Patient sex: M
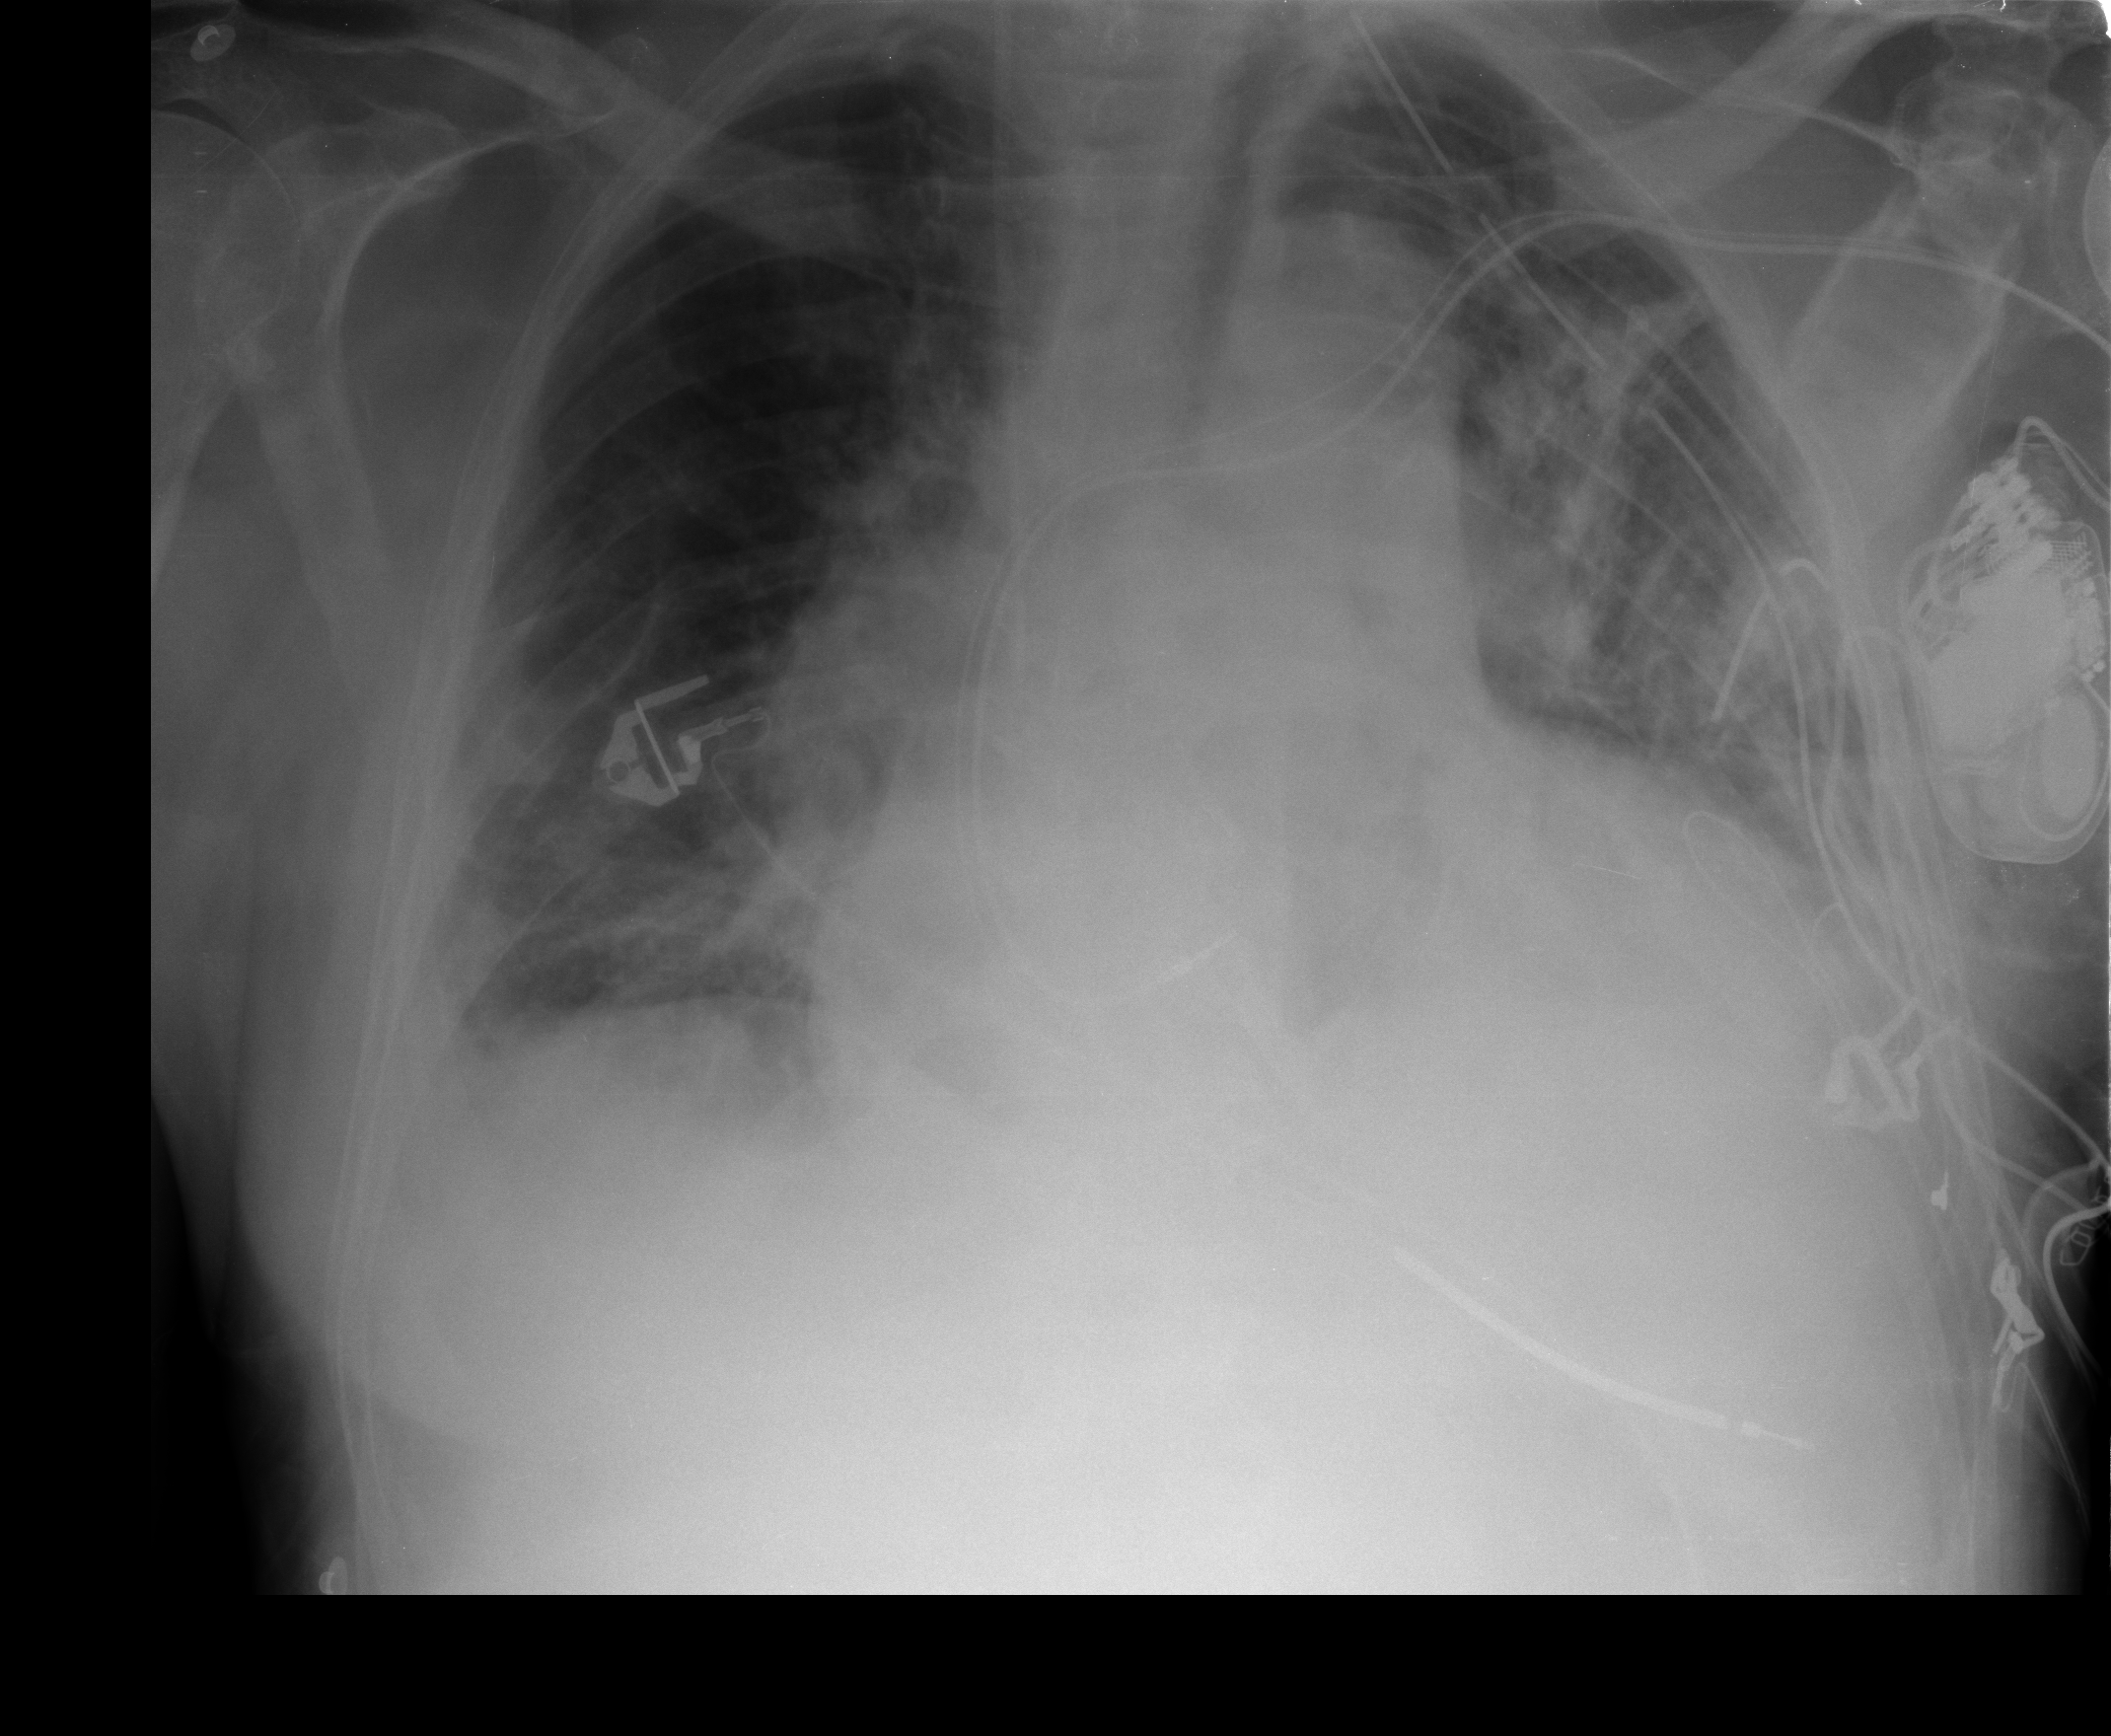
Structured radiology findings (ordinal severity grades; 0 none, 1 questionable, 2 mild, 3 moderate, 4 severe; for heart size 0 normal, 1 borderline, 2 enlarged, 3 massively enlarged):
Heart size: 3
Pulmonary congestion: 2
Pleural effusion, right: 0
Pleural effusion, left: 0
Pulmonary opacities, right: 0
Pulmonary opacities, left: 1
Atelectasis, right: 3
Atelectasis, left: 3